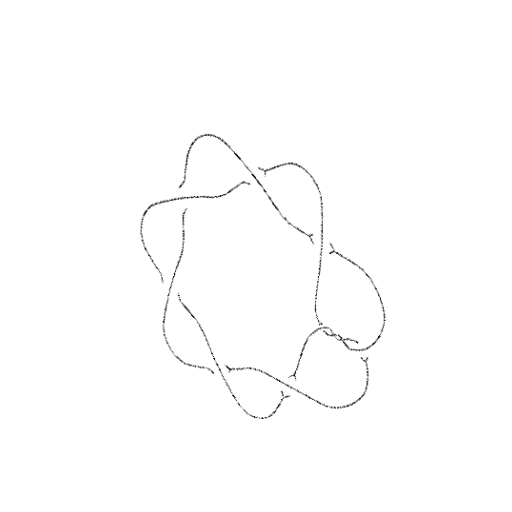
Crossing number: 10